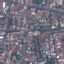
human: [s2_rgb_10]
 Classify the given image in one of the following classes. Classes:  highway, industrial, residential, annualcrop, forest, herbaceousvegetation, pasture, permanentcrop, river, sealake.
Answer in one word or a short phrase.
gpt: Residential